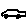
Label: car